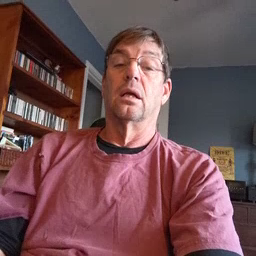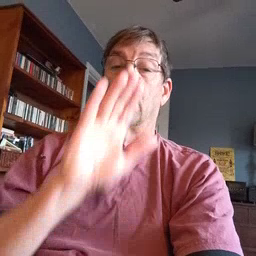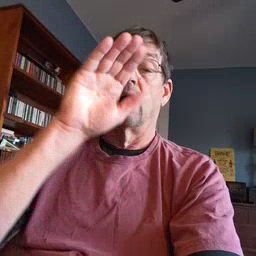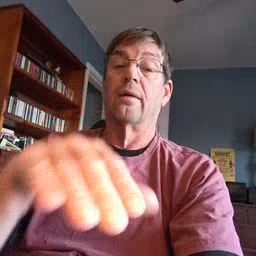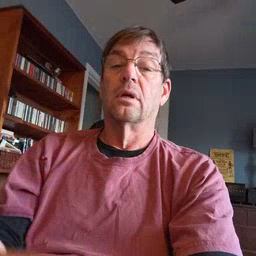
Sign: elephant